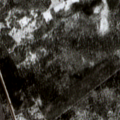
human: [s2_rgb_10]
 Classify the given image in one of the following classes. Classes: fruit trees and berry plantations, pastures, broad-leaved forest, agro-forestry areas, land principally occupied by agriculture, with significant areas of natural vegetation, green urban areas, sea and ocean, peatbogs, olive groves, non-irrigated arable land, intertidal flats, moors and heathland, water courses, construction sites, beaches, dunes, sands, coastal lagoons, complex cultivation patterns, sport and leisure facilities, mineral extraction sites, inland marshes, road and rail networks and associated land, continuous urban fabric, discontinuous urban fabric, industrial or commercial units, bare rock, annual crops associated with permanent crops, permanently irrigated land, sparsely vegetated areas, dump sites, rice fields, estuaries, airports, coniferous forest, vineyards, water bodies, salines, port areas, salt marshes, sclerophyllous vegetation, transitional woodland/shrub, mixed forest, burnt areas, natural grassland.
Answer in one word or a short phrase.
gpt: coniferous forest, mixed forest